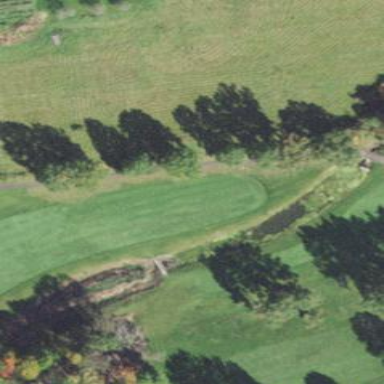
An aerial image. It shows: Pond serving as water hazard on golf course.